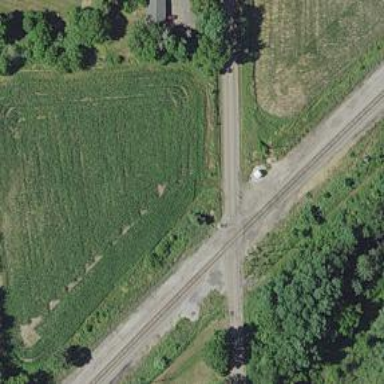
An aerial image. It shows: Level crossing along the railway.